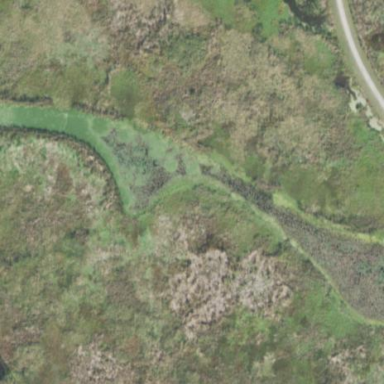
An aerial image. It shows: Pond surrounded by natural water.